Question: I have the following ListView-item:

Currently everything works as intended and is placed where it should, except for the width of the TextView (2).
Since I use a RelativeLayout with some wrap_contents, I use a onGlobalLayoutListener so I can access the MeasuredWidths and Heights the moment the View is done loading and rendering. With the TextView2 however I get some weird results when I debug.
The first time onGlobalLayout is called, measuredWidth of the TextView2 is what it should be (375 px). The second time however, it's 48 px (same as the Height) and when I look at the fields of the TextView2 it says: 'mMeasuredHeight: 375; mMeasuredWidth: 48' :S
My layout is at the bottom of this post. My onGlobalLayoutListener is:
'''
if(view.getViewTreeObserver().isAlive()){
view.getViewTreeObserver().addOnGlobalLayoutListener(new ViewTreeObserver.OnGlobalLayoutListener() {
// This will be called once the layout is finished, prior to displaying it
// So we can change some widths and heights based on other View-Elements that are filled now
// (We couldn't do this in the XML itself since they weren't filled yet and we didn't knew the sizes yet.)
@Override
public void onGlobalLayout() {
if(holder != null){
...
// Change the height of the ProductName-TextView to match the Image and leave the width as is
int height = h.imageView.getMeasuredHeight();
int width = h.tvName.getMeasuredWidth();
* h.tvName.setLayoutParams(new RelativeLayout.LayoutParams(h.imageView.getMeasuredHeight(), h.tvName.getMeasuredWidth()));
...
}
// Since we don't want onGlobalLayout to continue forever, we remove the Listener here again.
view.getViewTreeObserver().removeOnGlobalLayoutListener(this);
}
});
}
'''
The '*' is a breakpoint. The first time width is 48 and height is 375. The second time width is 48 and height is 48, and if I look at the mMeasuredHeight and mMeasuredWidth fields in my holder.textView2, they are h=375 and w=48 :S
Here is my layout:
'''
<RelativeLayout xmlns:android="http://schemas.android.com/apk/res/android"
android:id="@+id/item_layout"
android:layout_width="match_parent"
android:layout_height="wrap_content"
android:descendantFocusability="blocksDescendants">
<LinearLayout
android:id="@+id/left_ll"
android:layout_width="wrap_content"
android:layout_height="wrap_content"
android:orientation="vertical"
android:layout_alignParentLeft="true"
android:layout_marginTop="@dimen/default_margin"
android:layout_marginLeft="@dimen/default_margin"
android:layout_marginBottom="@dimen/default_margin">
<ImageView
android:id="@+id/image"
android:layout_width="wrap_content"
android:layout_height="wrap_content"
android:adjustViewBounds="true"
android:background="@layout/transparent_background"
android:contentDescription="@string/checkbox_content_description"
android:src="@drawable/checkbox_unchecked" />
<Space
android:id="@+id/filler_space_image"
android:layout_width="1dp"
android:layout_height="1dp"
android:visibility="gone" />
</LinearLayout>
<TextView
android:id="@+id/tv_product_name"
android:layout_width="match_parent"
android:layout_height="wrap_content"
android:layout_toRightOf="@id/left_ll"
android:layout_toLeftOf="@+id/right_ll"
android:ellipsize="end"
android:singleLine="true"
android:gravity="center_vertical"
android:layout_marginTop="@dimen/default_margin"
android:layout_marginLeft="@dimen/default_margin"
android:layout_marginBottom="@dimen/default_margin" />
<EditText
android:id="@+id/et_result_amount"
android:layout_width="wrap_content"
android:layout_height="wrap_content"
android:layout_below="@id/tv_product_name"
android:layout_toRightOf="@id/left_ll"
android:inputType="number"
android:layout_marginLeft="@dimen/default_margin"
android:layout_marginBottom="@dimen/default_margin"
android:visibility="gone" />
<AutoCompleteTextView
android:id="@+id/actv_result_name"
android:layout_width="match_parent"
android:layout_height="wrap_content"
android:layout_toLeftOf="@id/right_ll"
android:layout_toRightOf="@id/et_result_amount"
android:layout_below="@+id/tv_product_name"
android:ellipsize="end"
android:inputType="text"
android:singleLine="true"
android:visibility="gone" />
<TextView
android:id="@+id/tv_tags"
android:layout_width="wrap_content"
android:layout_height="wrap_content"
android:layout_below="@+id/et_result_amount"
android:layout_toRightOf="@id/left_ll"
android:text="@string/tags"
android:gravity="center"
android:layout_marginLeft="@dimen/default_margin"
android:layout_marginBottom="@dimen/default_margin"
android:visibility="gone" />
<Spinner
android:id="@+id/sp_tags"
android:layout_width="match_parent"
android:layout_height="wrap_content"
android:layout_below="@id/actv_result_name"
android:layout_toRightOf="@id/tv_tags"
android:layout_toLeftOf="@id/right_ll"
android:layout_marginLeft="@dimen/default_margin"
android:layout_marginBottom="@dimen/default_margin"
android:visibility="gone" />
<LinearLayout
android:id="@id/right_ll"
android:layout_width="wrap_content"
android:layout_height="wrap_content"
android:layout_alignParentRight="true"
android:orientation="vertical"
android:layout_margin="@dimen/default_margin">
<TextView
android:id="@+id/tv_price"
android:layout_width="wrap_content"
android:layout_height="wrap_content"
android:gravity="center_vertical" />
<Space
android:id="@+id/filler_space_price"
android:layout_width="1dp"
android:layout_height="1dp"
android:visibility="gone" />
<ImageButton
android:id="@+id/btn_tags"
android:layout_width="wrap_content"
android:layout_height="wrap_content"
android:layout_gravity="center"
android:src="@android:drawable/ic_menu_manage"
android:contentDescription="@string/button_tags_content_description"
android:background="@layout/transparent_background"
android:visibility="gone" />
</LinearLayout>
</RelativeLayout>
'''
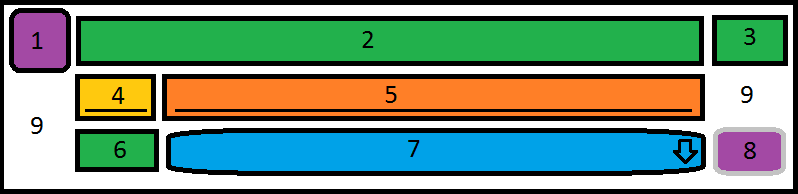
Answer: Ok, it was (after I figured it out) pretty obvious.. Instead of
'''
h.tvName.setLayoutParams(new RelativeLayout.LayoutParams(
h.imageView.getMeasuredHeight(), h.tvName.getMeasuredWidth()));
'''
I now use
'''
h.tvName.setLayoutParams(new RelativeLayout.LayoutParams(
h.tvName.getMeasuredWidth(), hh.imageView.getMeasuredHeight()));
'''
Difference you ask? I used 'LayoutParams(height, width)' instead of 'LayoutParams(width, height)'...